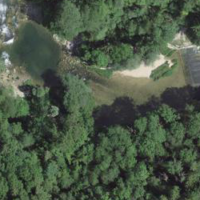
EUNIS habitat code: 43
Species observed at this site:
Caltha palustris
Galba truncatula
Cottus gobio
Corylus avellana
Fagus sylvatica
Silene dioica